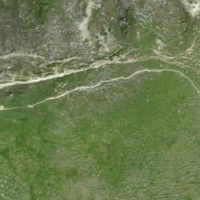
EUNIS habitat code: 26
Species observed at this site:
Saxifraga aizoides
Hedysarum hedysaroides